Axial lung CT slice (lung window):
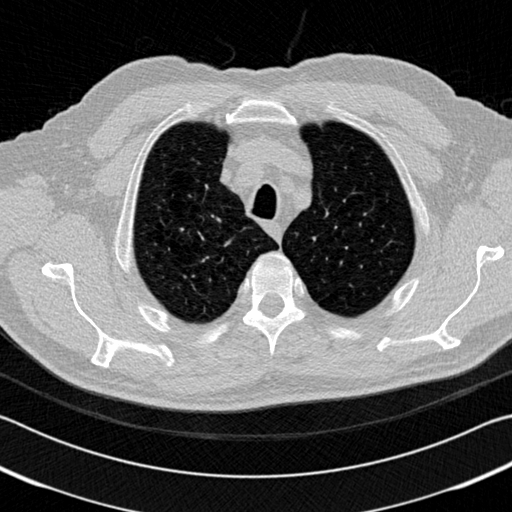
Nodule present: no